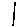
Label: line